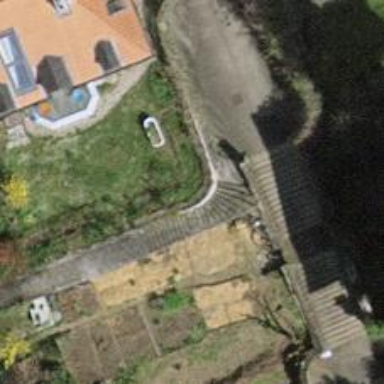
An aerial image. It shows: Retaining wall.